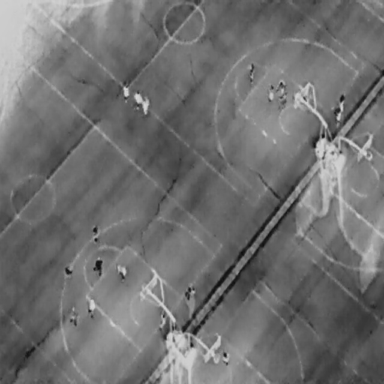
There are 16 People in the infrared image.